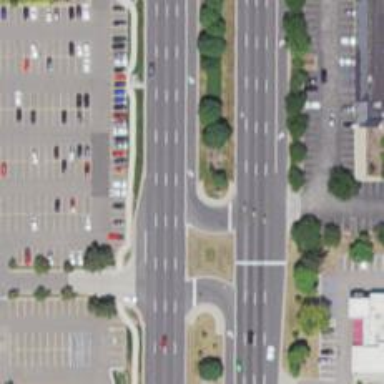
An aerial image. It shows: Asphalt road with primary link designation.